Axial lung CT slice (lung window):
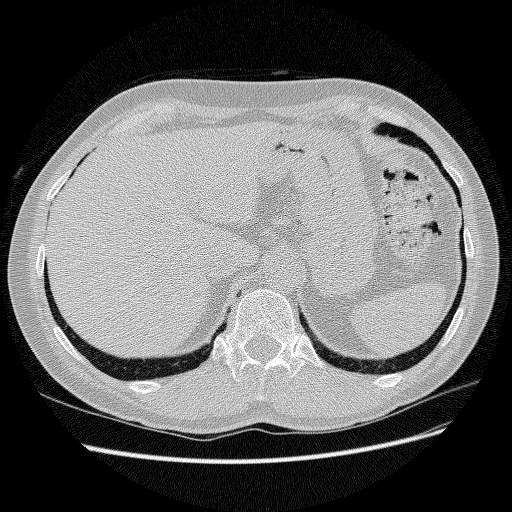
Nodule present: no